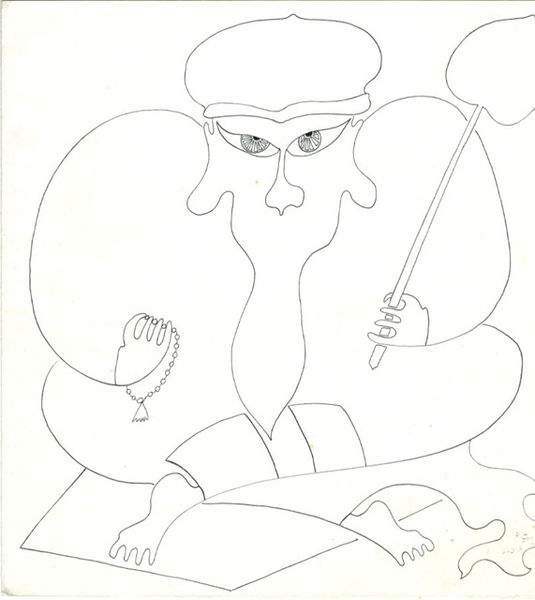
Titel: Sitting Man
Künstler: Krishtofova
Standort: Amherst (Massachusetts, USA)
Institution: Mead Art Museum, Amherst College
Schlagwörter: hands, hat, people, priest, white, black, carpet, face, hair, modern, nose, painting, portrait, seated, sitting, woman, rug, hand, man, crossed, eyes, feet, male, drawing, black and white, mat, cap, cartoon, line, sketch, beard, necklace, abstract, person, human, prayer, foot, pencil, draw, eye, legs, lines, finger, fingers, figure, leaf, shoulders, minimal, persian, staring, leave, ghost, orient, arab, pray, angry, turban, leg, yoga, jewelry, fan, cross-legged, fat, holding, tow, chain, bare feet, augen, sultan, bear, toe, toes, cards, diamond, meditation, middle eastern, spades, mala, minimalistic, genie, card game, lotus, sitted